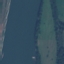
Land use / land cover: River